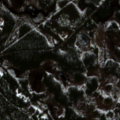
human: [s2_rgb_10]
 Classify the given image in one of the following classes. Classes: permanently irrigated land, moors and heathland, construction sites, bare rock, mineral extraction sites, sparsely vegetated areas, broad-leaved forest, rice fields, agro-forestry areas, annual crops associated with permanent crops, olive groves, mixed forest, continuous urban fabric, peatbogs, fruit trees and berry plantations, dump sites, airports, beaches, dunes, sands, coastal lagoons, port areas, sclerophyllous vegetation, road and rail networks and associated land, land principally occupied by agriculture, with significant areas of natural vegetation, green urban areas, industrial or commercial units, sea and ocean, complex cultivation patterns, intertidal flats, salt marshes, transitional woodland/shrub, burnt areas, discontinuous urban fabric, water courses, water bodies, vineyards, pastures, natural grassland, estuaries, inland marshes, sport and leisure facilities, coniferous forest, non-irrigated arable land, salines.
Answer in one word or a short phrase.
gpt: coniferous forest, water bodies